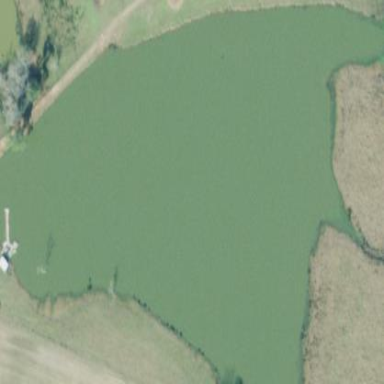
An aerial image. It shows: Natural reservoir of water.